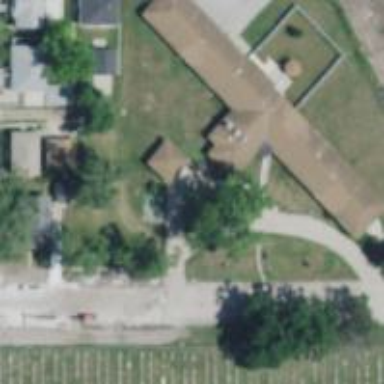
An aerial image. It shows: Nursing home.